Question: I have some experience with R as a statistics platform, but am inexperienced in image based maths. I have a series of photographs (tiff format, px/um is known) with holes and irregular curves. I'd like to measure the shortest distance between a hole and the closest curve for that particular hole. I'd like to do this for each hole in a photograph. The holes are not regular either, so maybe I'd need to tell the program what are holes and what are curves (ImageJ has a point and segmented line functions).
Any ideas how to do this? Which package should I use in R? Would you recommend another program for this kind of task?

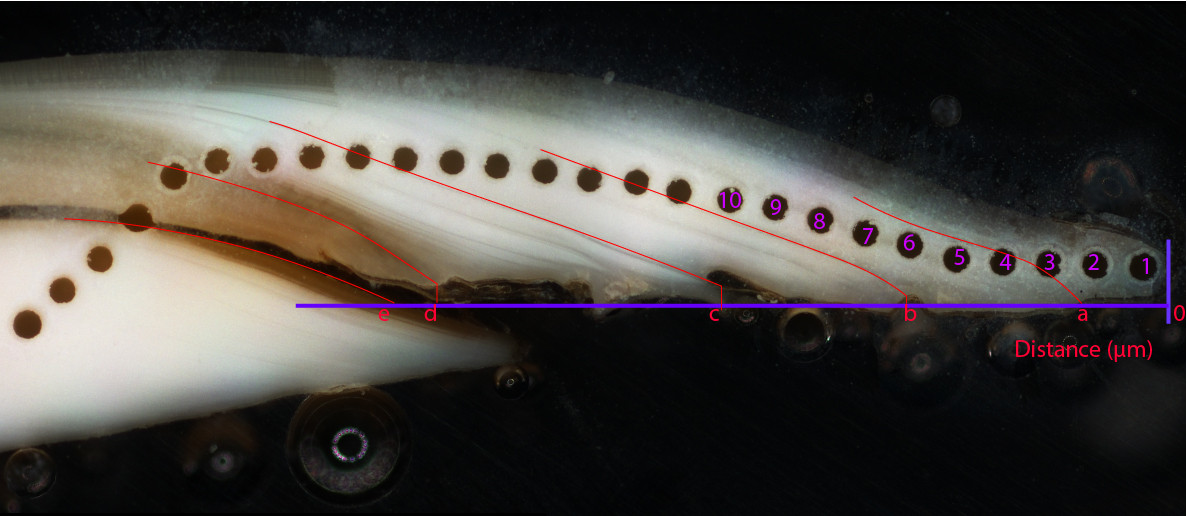
Answer: Doing this is now possible using sclero package. The package is currently available on <URL>. Just to illustrate, I use an example from the tutorial:
'''
library(devtools)
install_github("MikkoVihtakari/sclero", dependencies = TRUE)
library(sclero)
path <- file.path(system.file("extdata", package = "sclero"), "shellspots.zip")
dat <- read.ijdata(path, scale = 0.7812, unit = "um")
shell <- convert.ijdata(dat)
aligned <- spot.dist(shell)
plot(aligned)
'''

It is also possible to add sample spot sizes using the functions provided by the sclero package. Please see Section 2.5 in the tutorial.